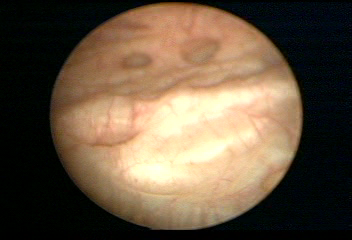
Modality: WLC
Class: Normal mucosa
Bladder cancer association: No